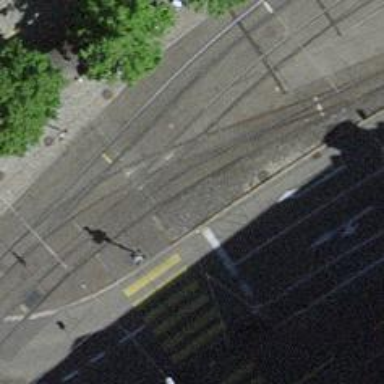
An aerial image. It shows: Tram railway with single track and electrified by contact line. This is siding track.